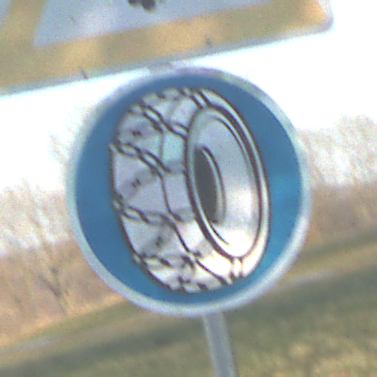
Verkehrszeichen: SchneekettenVorgeschrieben
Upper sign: SchneeOderEisglaette
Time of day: MorningAfternoon
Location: Outdoor (Nature)
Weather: Clear
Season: Winter
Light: Natural